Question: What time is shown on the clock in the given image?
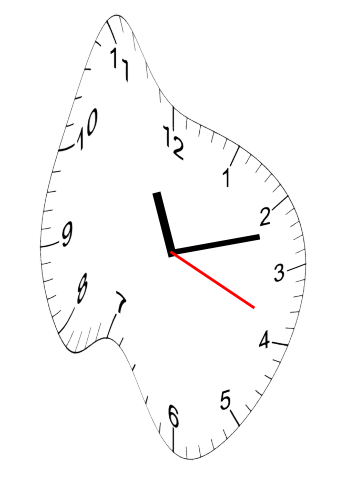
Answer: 11:12:19